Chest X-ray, PA view. Patient: 40 years old, sex F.
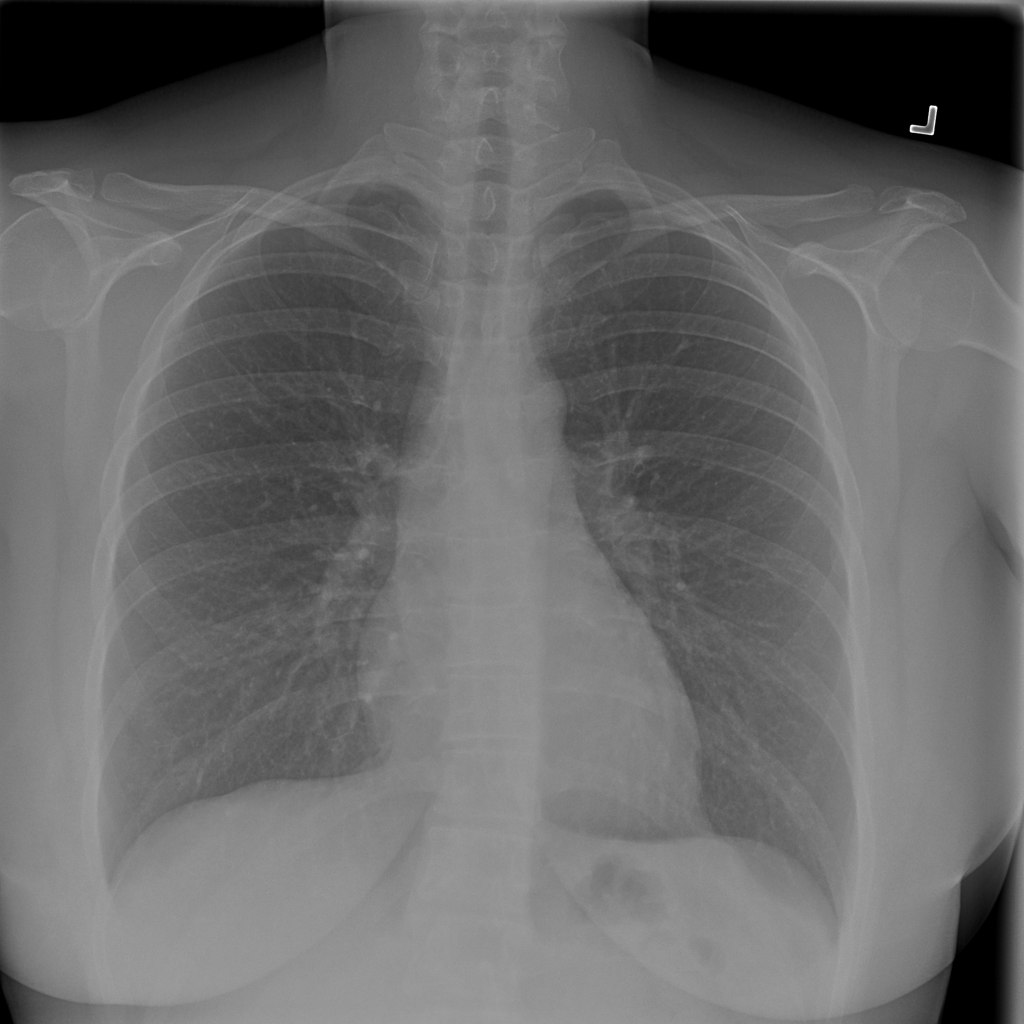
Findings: No Finding